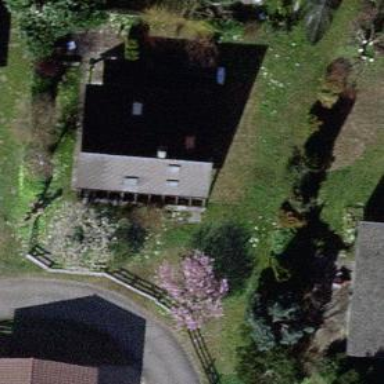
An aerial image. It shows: Bungalow.